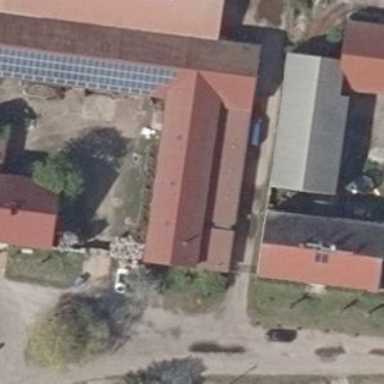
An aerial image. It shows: Farm auxiliary building with gabled roof.